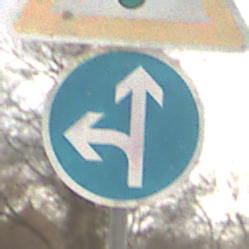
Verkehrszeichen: VorgeschriebeneFahrtrichtungGeradeausOderLinks
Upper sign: Lichtzeichenanlage
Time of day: Midday
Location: Outdoor (Nature)
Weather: Overcast
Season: NotSpecified
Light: Natural